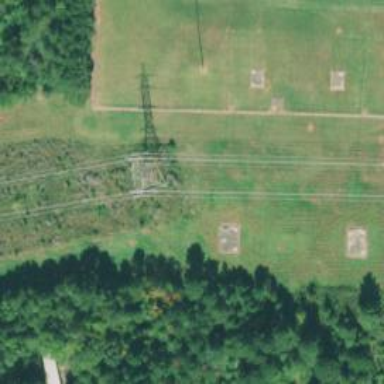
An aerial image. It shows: Lattice structure tower.